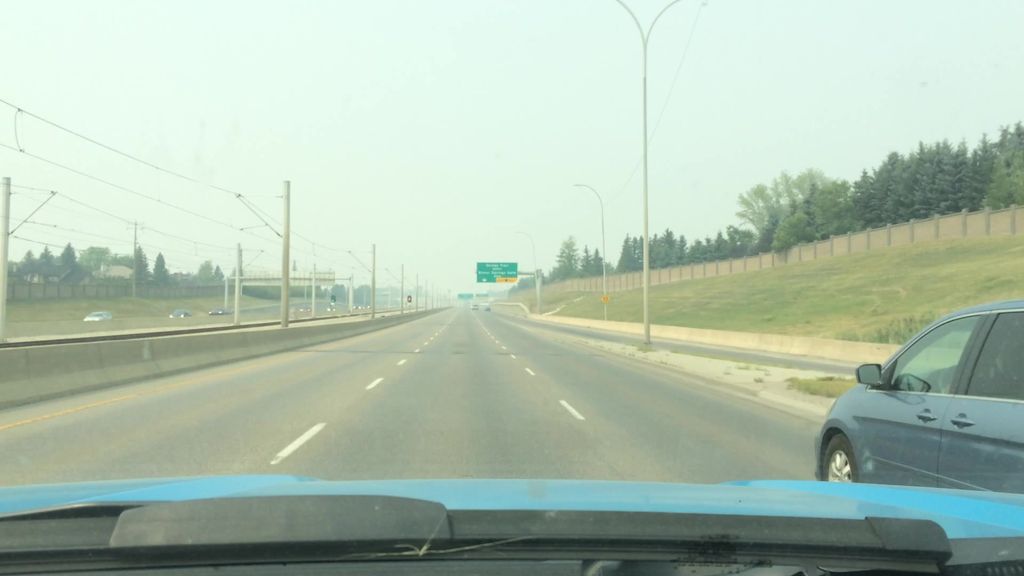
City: calgary